Aerial crown-view tile of a tropical tree (Barro Colorado Island, Panama), acquired 20250715:
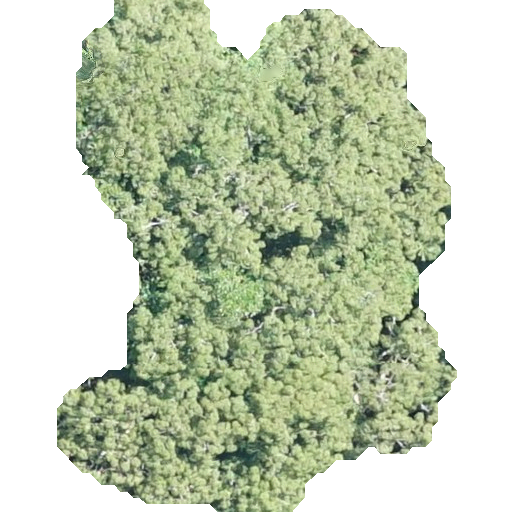
Species: Ceiba pentandra
GBIF accepted scientific name: Ceiba pentandra
Crown area: 232.969 m²